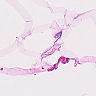
Metastatic tissue present: no